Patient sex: M
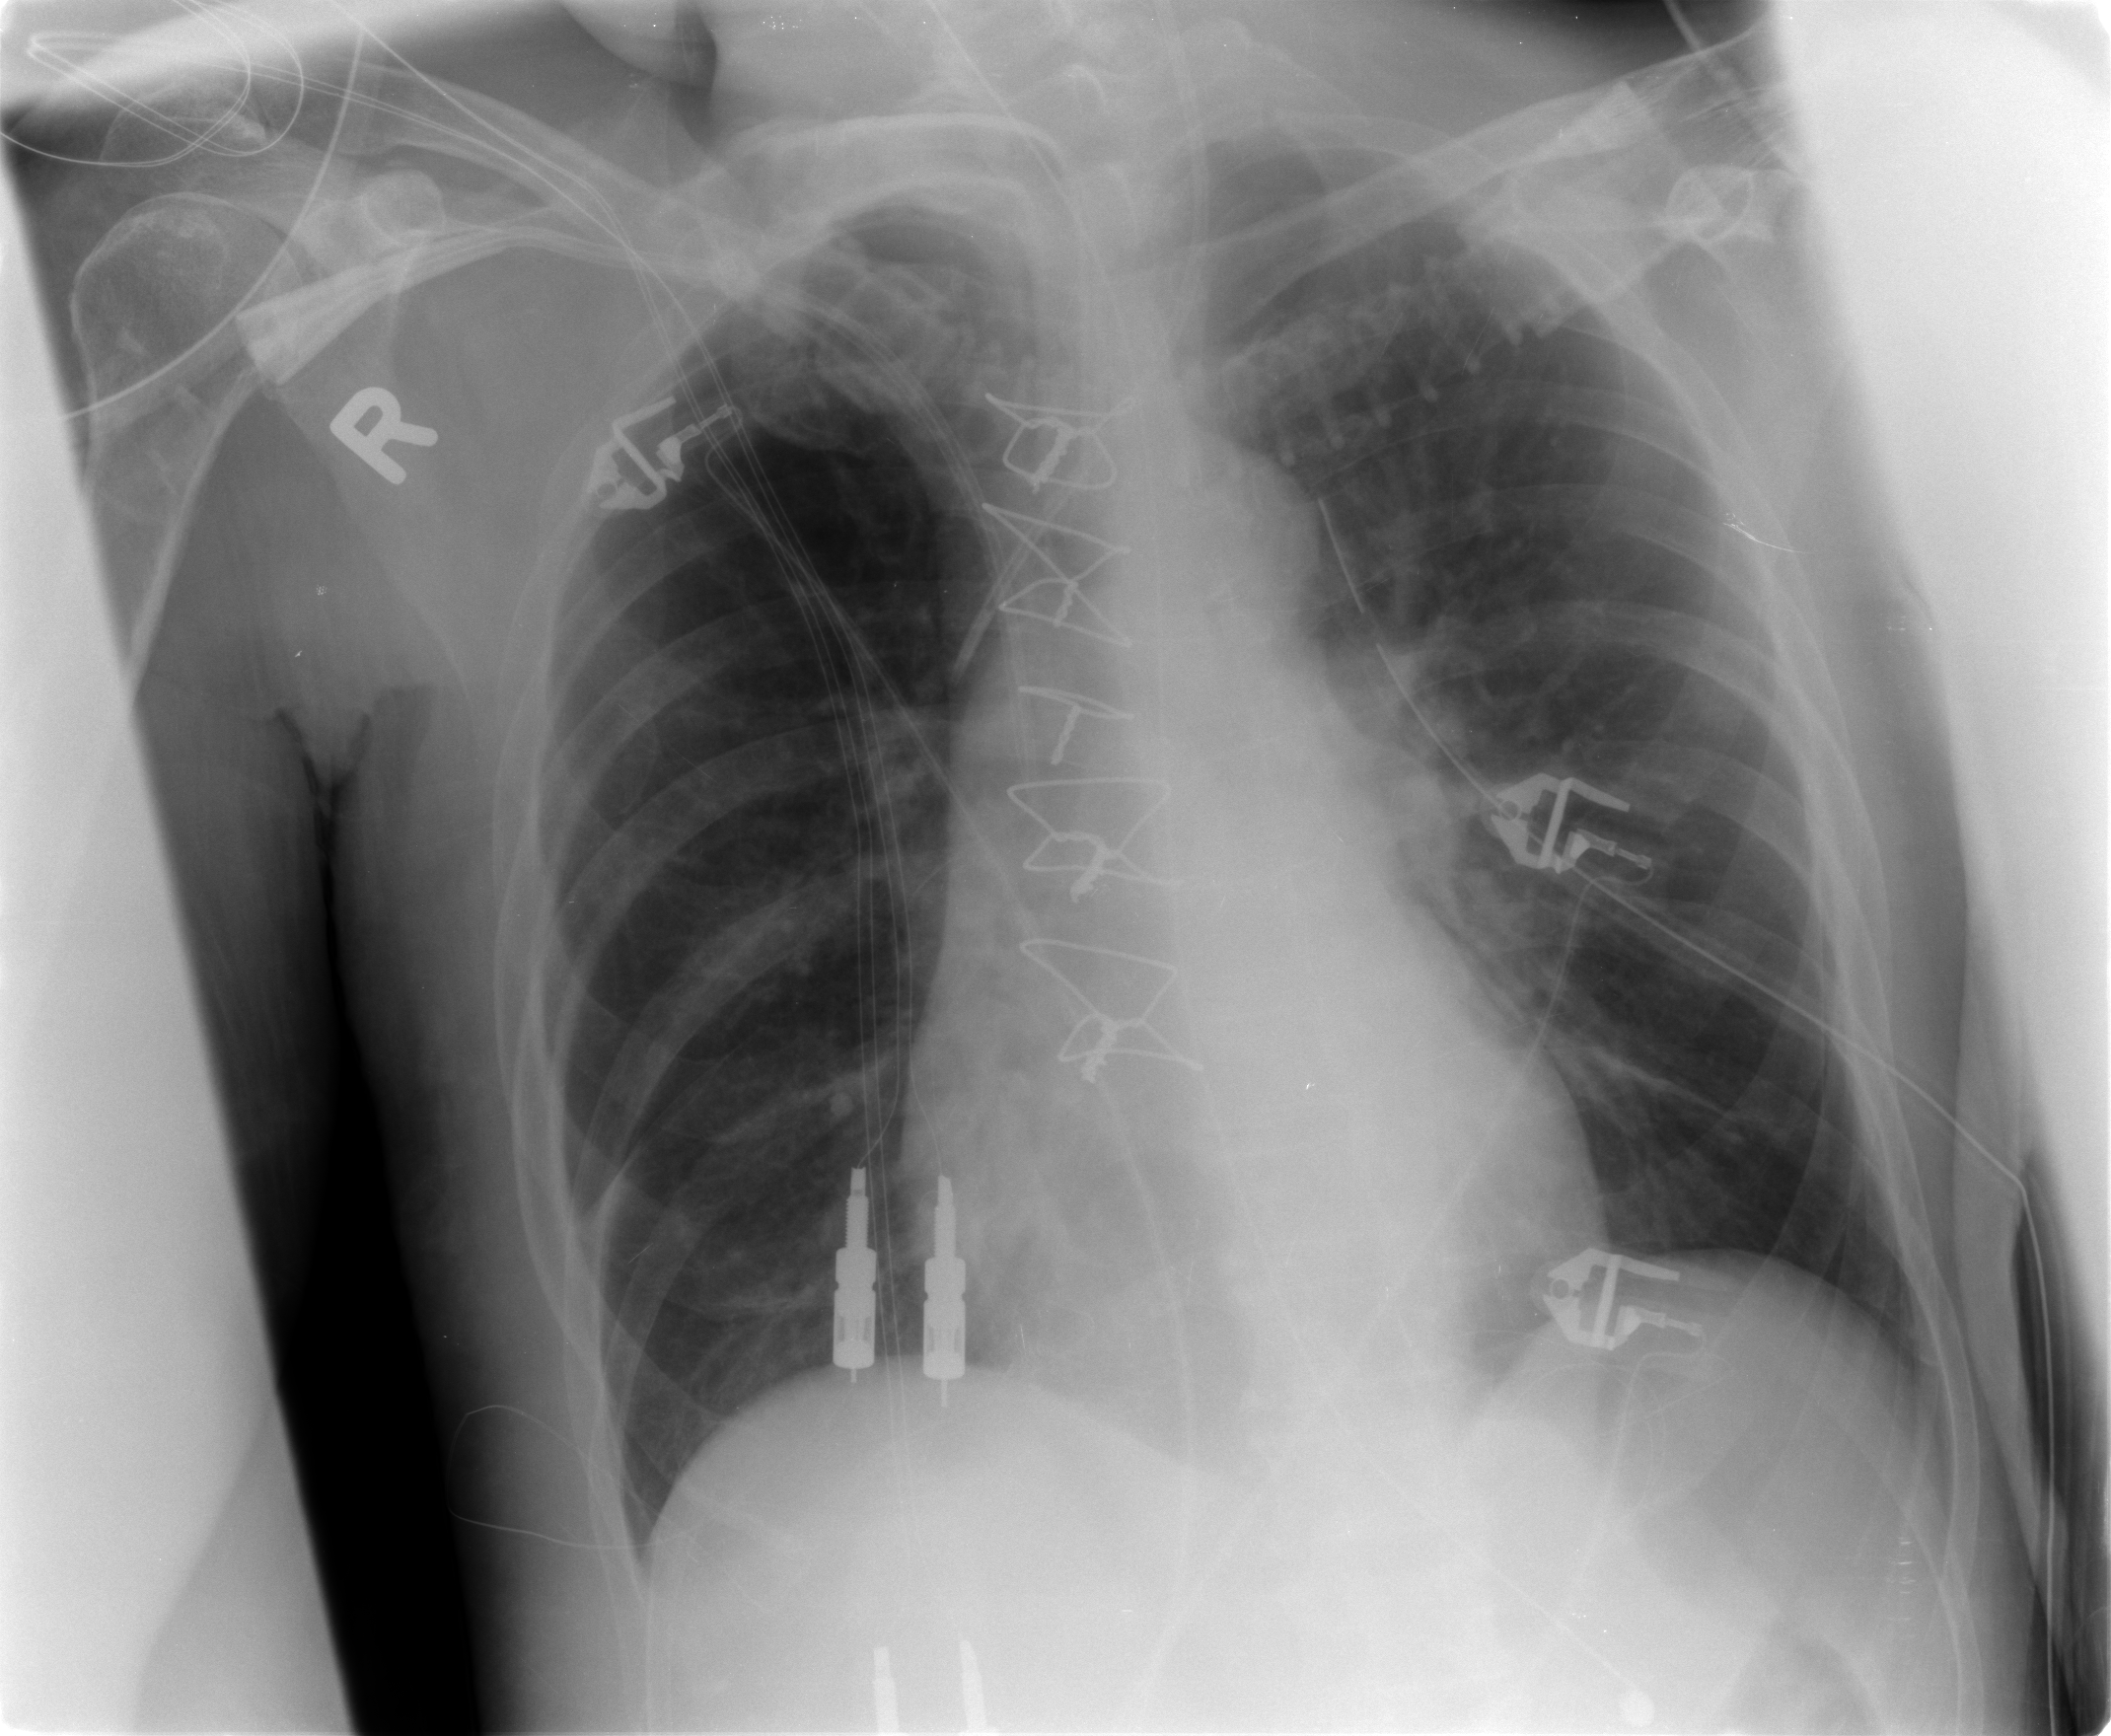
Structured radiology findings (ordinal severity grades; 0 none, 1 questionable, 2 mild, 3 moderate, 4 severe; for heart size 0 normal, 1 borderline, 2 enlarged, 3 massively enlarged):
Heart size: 0
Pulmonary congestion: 1
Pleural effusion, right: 0
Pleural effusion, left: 2
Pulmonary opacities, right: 0
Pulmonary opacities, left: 0
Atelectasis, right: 0
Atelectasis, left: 0